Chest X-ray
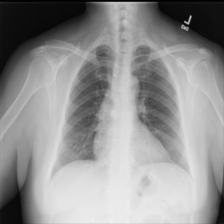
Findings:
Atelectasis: negative
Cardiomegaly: negative
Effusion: negative
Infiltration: negative
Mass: negative
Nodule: negative
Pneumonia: negative
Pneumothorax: negative
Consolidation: negative
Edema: negative
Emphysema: negative
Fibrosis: negative
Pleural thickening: negative
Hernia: negative